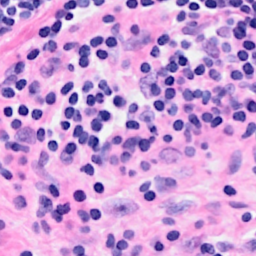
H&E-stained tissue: Breast